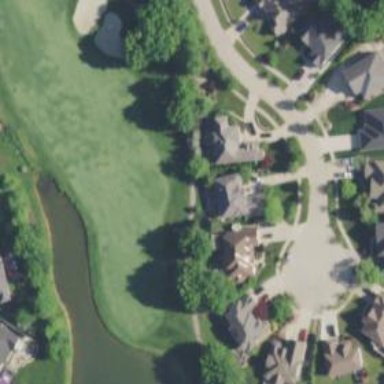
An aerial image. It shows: Path for both road and golf.